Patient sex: M
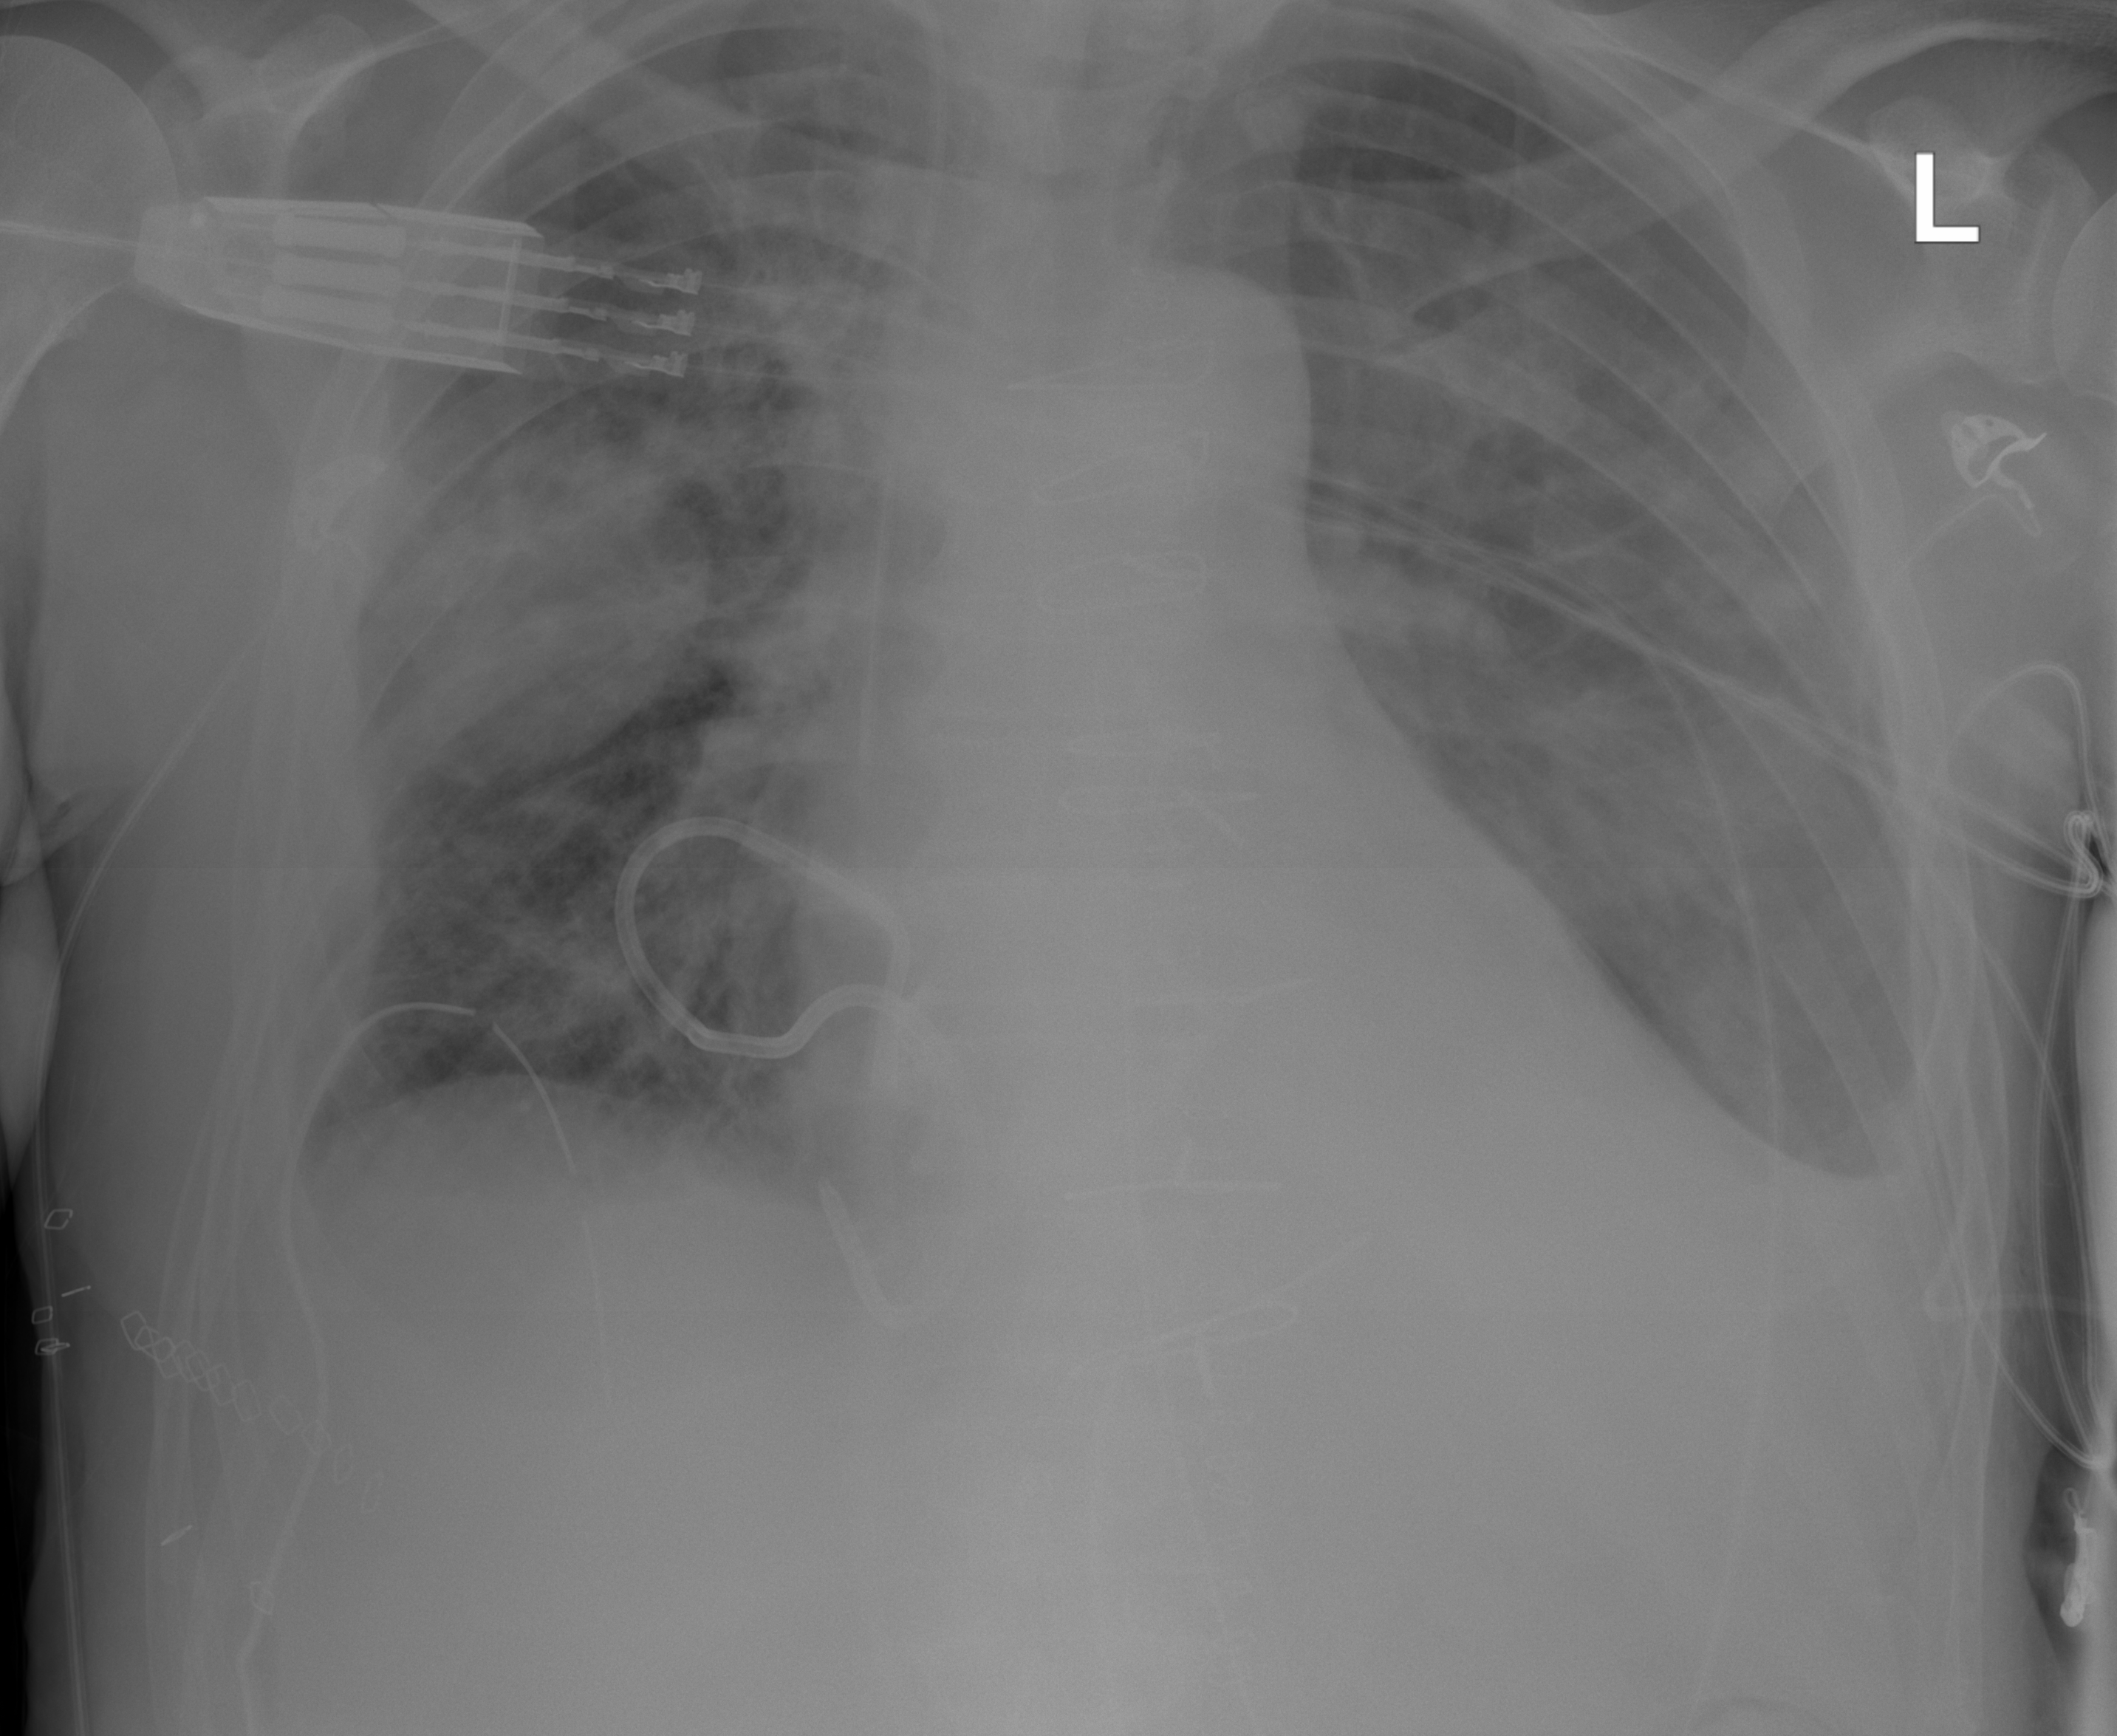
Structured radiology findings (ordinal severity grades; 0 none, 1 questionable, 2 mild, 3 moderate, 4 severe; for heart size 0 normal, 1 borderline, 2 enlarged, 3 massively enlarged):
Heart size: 1
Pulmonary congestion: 0
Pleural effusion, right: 3
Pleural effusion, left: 2
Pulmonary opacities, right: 2
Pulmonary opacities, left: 2
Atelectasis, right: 3
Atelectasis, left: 2